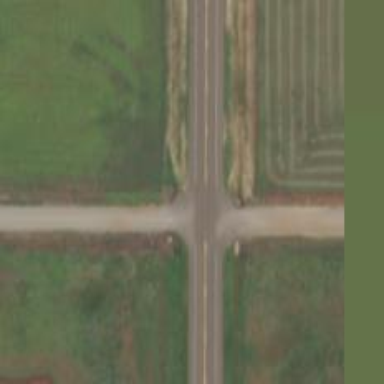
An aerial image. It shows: Road with stop sign.